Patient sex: M
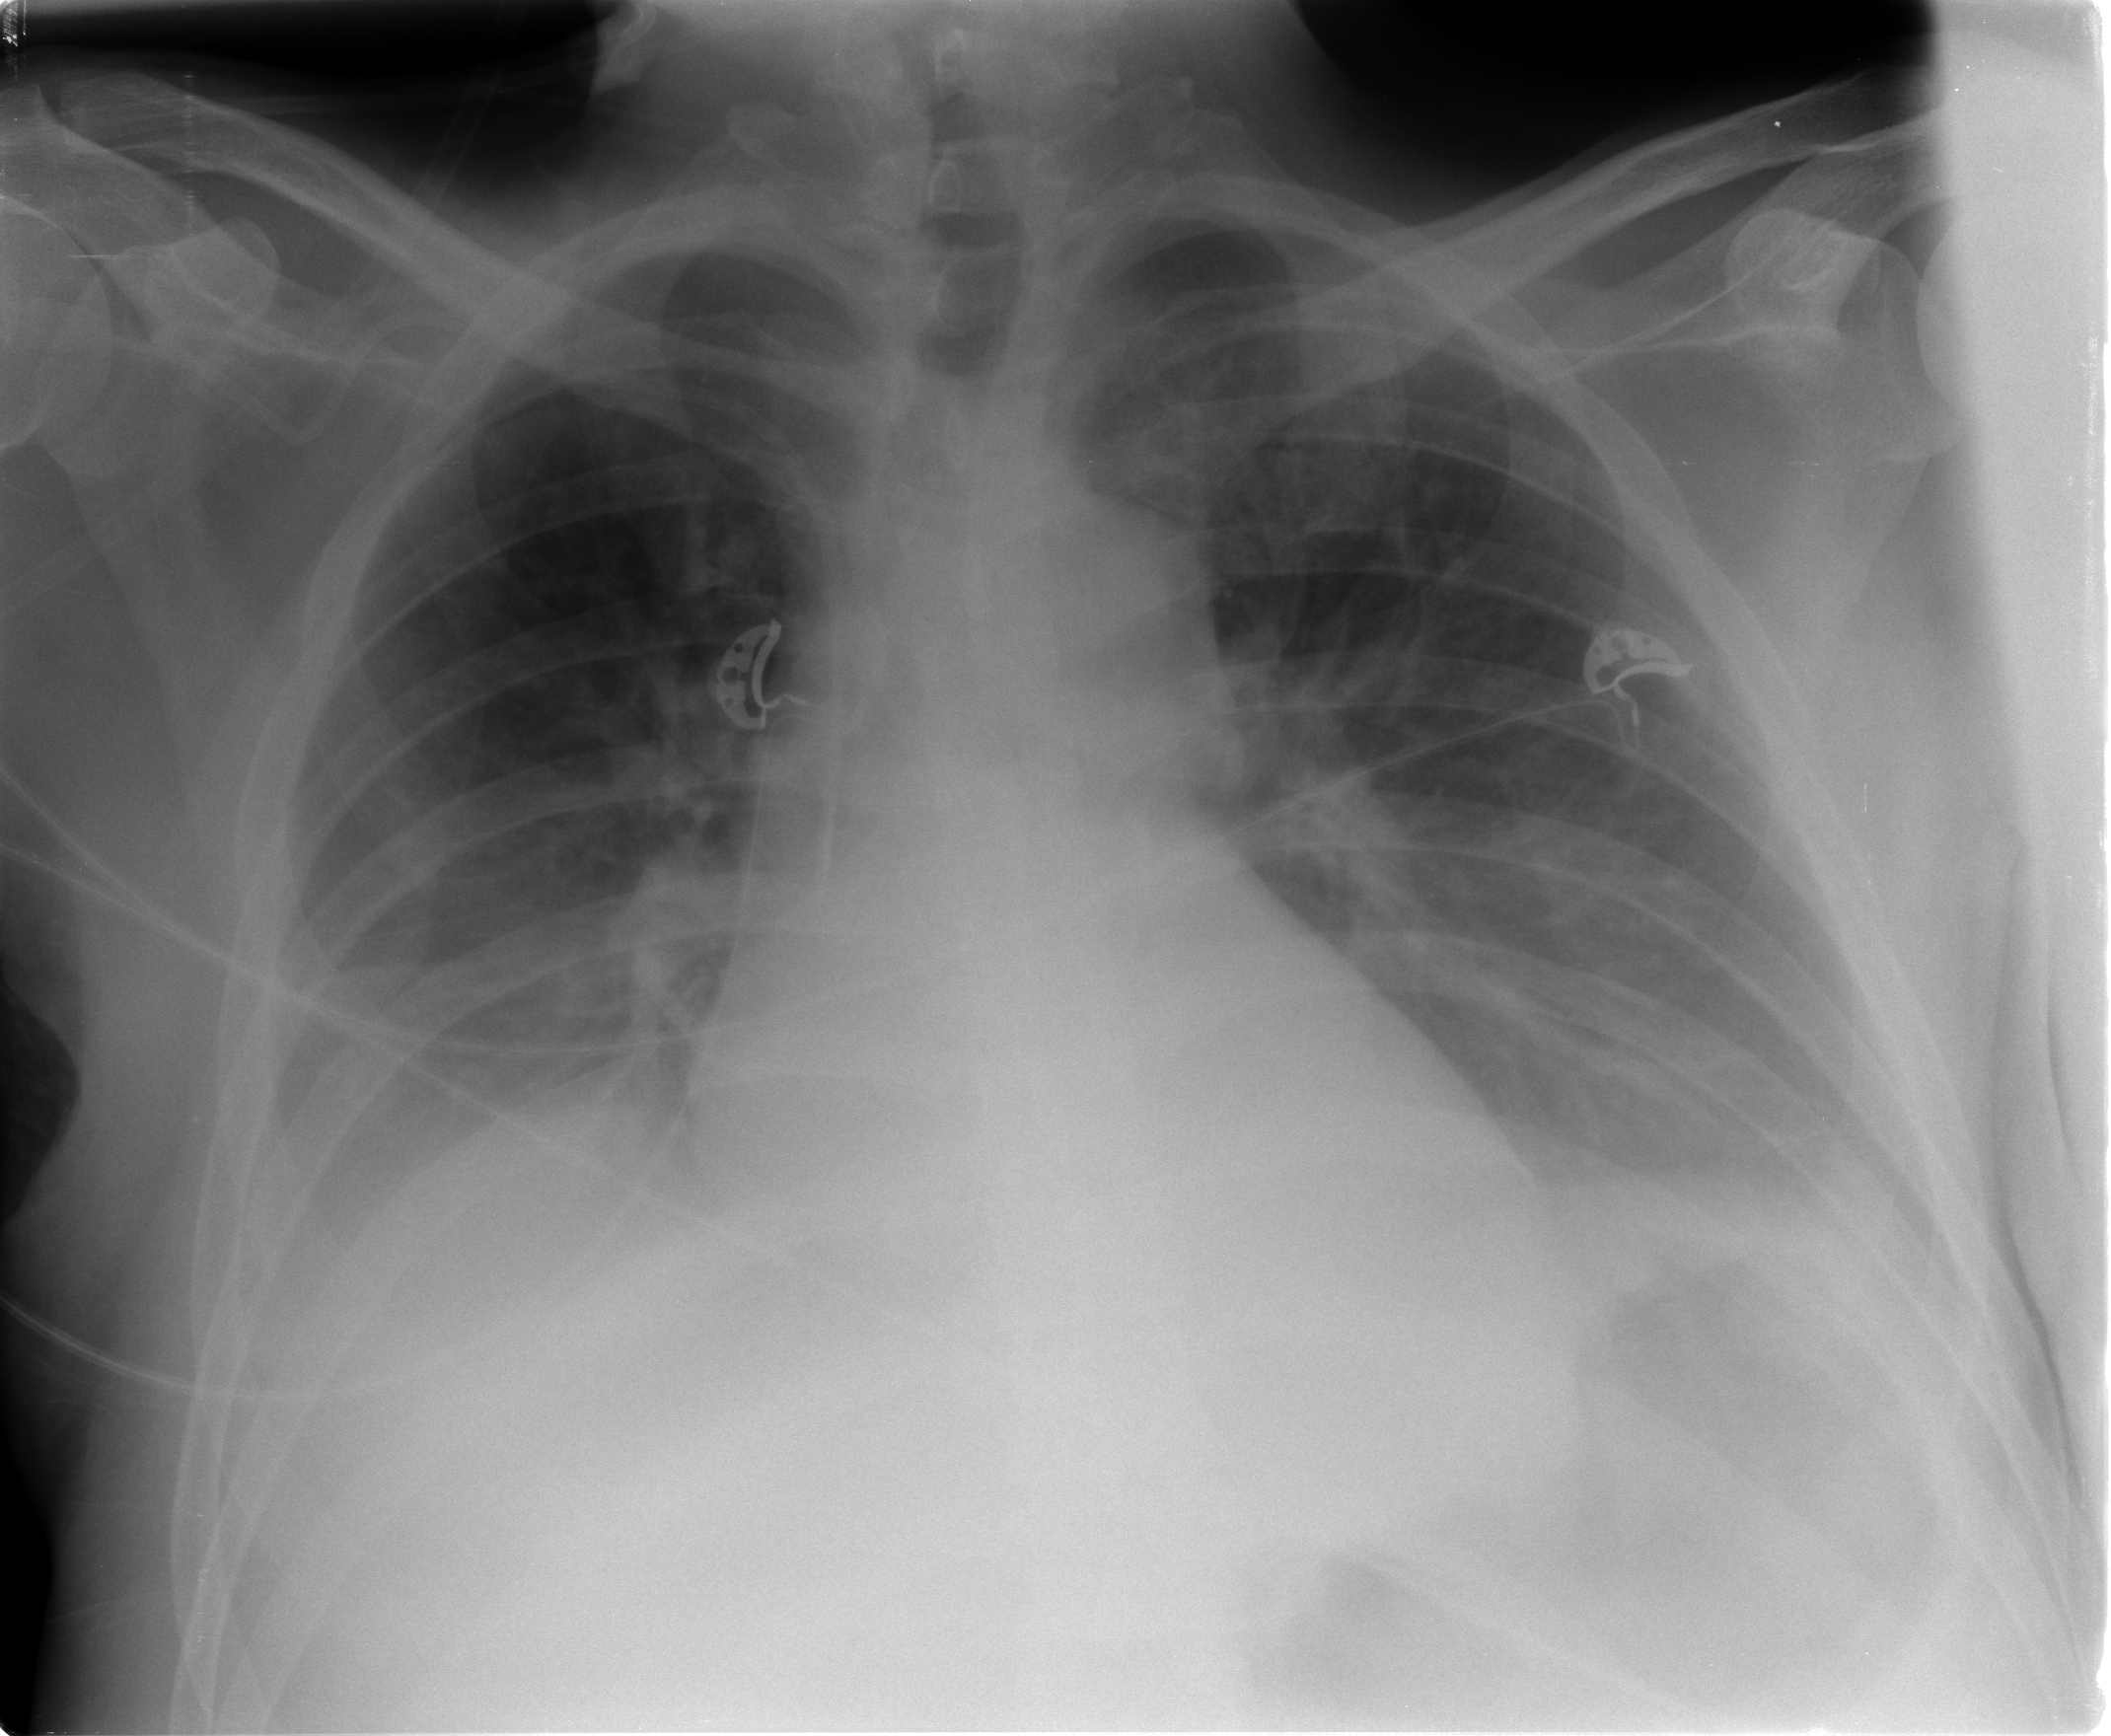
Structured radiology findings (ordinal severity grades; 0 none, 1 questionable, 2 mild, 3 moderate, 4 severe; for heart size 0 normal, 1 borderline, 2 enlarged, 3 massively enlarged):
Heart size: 0
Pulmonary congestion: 0
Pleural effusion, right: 2
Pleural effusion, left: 2
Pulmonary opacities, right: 1
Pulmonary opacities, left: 1
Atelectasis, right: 2
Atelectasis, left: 2